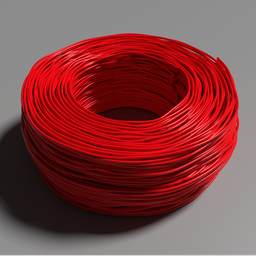
Label: electronics